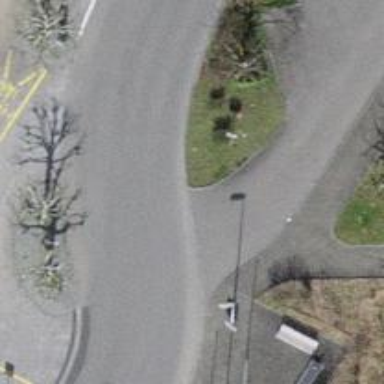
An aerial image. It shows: Asphalt parking aisle designated as service road.